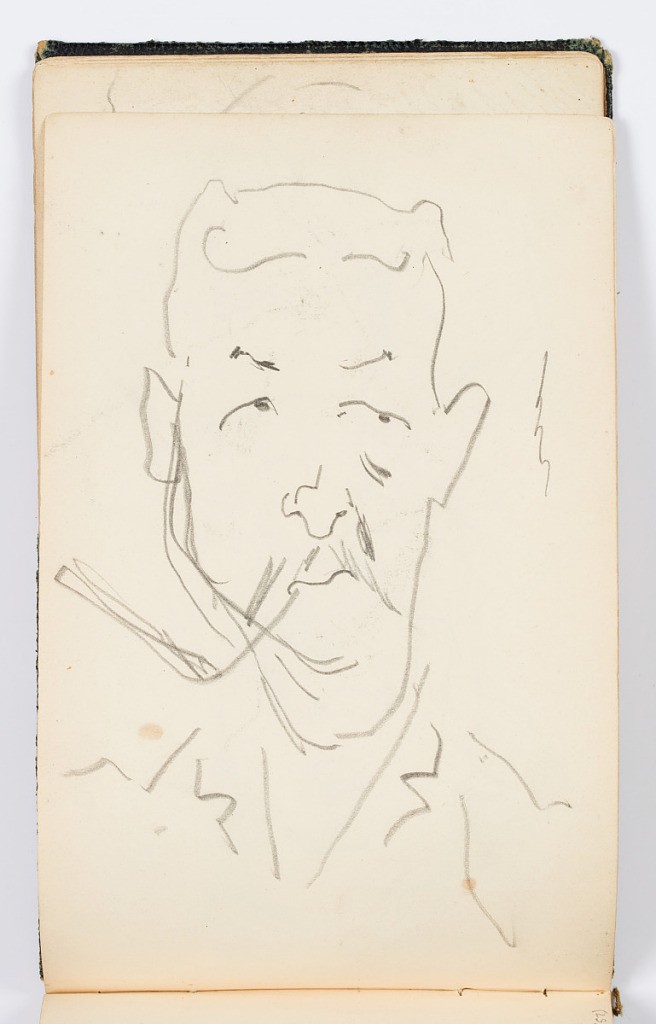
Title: Sketchbook Page: Portrait
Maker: Kenyon Cox, American, 1856–1919
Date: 1883
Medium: Graphite on paper
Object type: Sketchbook folio
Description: Recto: Sketch of a man with a mustache, facing frontally.
Verso: Sketch of a man with exaggerated features, including an over-sized head, large eyes, and a large nose, facing towards the left with his right arm raised, perhaps leaning against something.